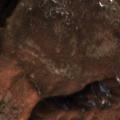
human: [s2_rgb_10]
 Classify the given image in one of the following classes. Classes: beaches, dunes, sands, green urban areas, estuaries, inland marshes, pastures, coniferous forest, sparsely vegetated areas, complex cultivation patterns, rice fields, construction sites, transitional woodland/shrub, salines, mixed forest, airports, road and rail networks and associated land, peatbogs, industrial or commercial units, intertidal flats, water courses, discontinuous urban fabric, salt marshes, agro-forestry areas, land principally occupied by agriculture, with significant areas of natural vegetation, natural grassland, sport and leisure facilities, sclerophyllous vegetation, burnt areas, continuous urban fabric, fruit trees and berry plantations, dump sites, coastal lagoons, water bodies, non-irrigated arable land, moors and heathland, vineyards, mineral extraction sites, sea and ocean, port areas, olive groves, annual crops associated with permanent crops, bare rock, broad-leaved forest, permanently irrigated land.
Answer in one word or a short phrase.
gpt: pastures, land principally occupied by agriculture, with significant areas of natural vegetation, broad-leaved forest, transitional woodland/shrub